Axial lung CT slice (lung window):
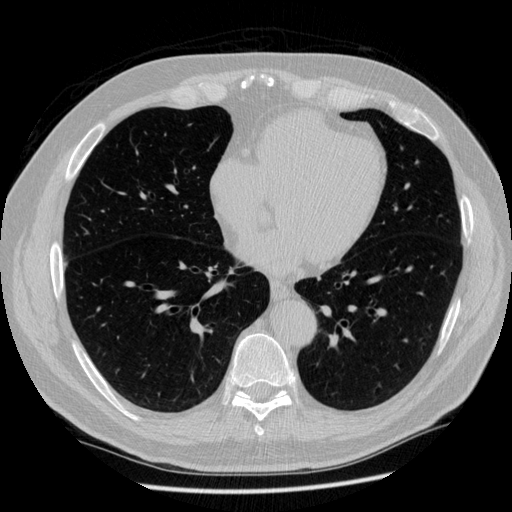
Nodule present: no